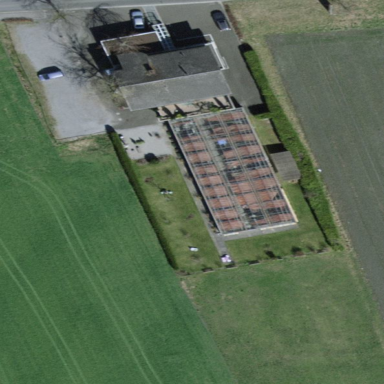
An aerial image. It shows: Farmyard area.